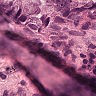
Metastatic tissue present: yes